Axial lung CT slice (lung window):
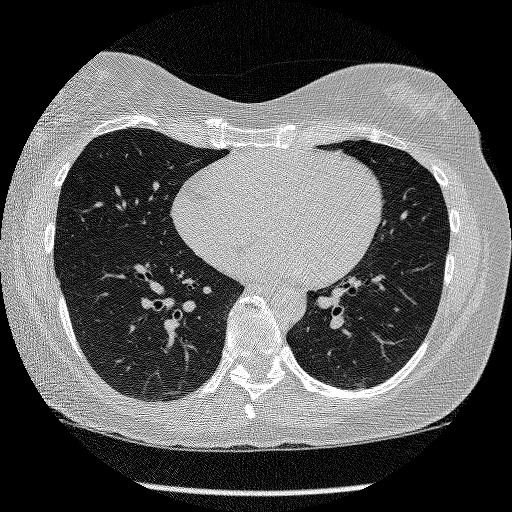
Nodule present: no